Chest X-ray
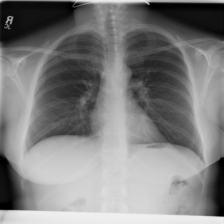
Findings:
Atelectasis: negative
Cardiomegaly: negative
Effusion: negative
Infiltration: negative
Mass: negative
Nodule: negative
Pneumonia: negative
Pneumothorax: negative
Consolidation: negative
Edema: negative
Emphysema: negative
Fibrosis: negative
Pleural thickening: negative
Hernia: negative